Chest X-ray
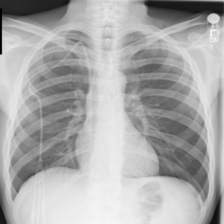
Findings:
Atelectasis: negative
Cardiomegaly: negative
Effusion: negative
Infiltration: negative
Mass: negative
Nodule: negative
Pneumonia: negative
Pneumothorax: negative
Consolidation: negative
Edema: negative
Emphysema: negative
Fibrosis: negative
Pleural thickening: negative
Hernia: negative